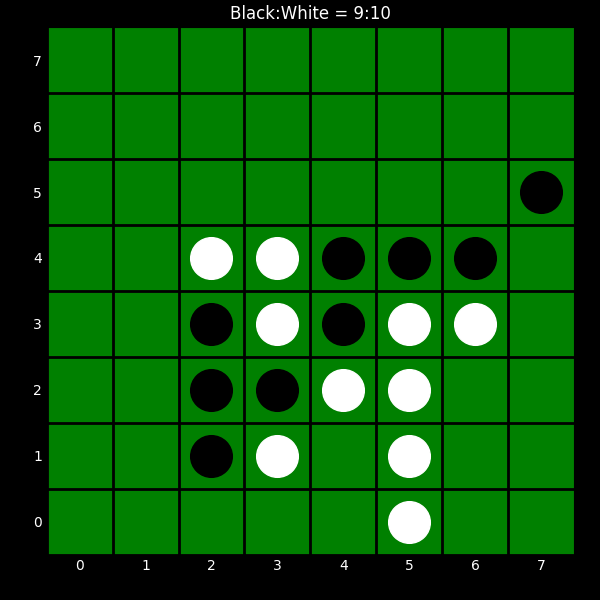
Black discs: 9
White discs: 10